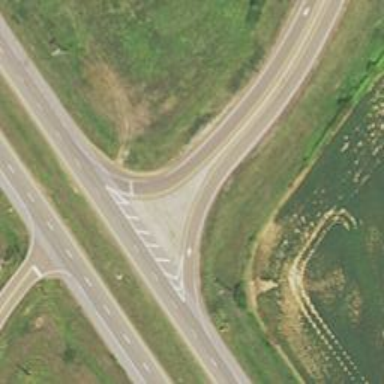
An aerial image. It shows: Trunk link road with asphalt surface.